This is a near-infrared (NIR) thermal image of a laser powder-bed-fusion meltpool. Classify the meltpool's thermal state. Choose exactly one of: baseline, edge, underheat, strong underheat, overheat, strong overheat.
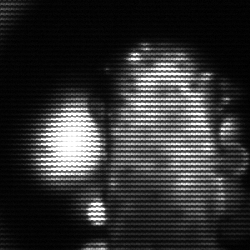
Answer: strong underheat